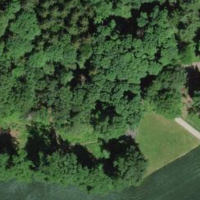
EUNIS habitat code: 44
Species observed at this site:
Fraxinus excelsior